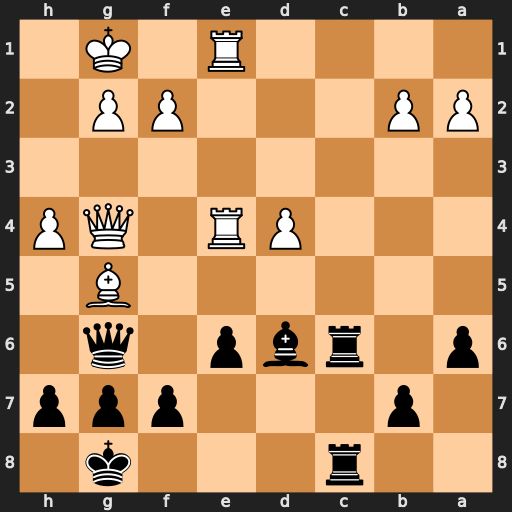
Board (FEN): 2r3k1/1p3ppp/p1rbp1q1/6B1/3PR1QP/8/PP3PP1/4R1K1
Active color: b
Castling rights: -
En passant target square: -
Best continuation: f5 h5 Qf7